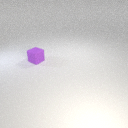
small purple rubber cube